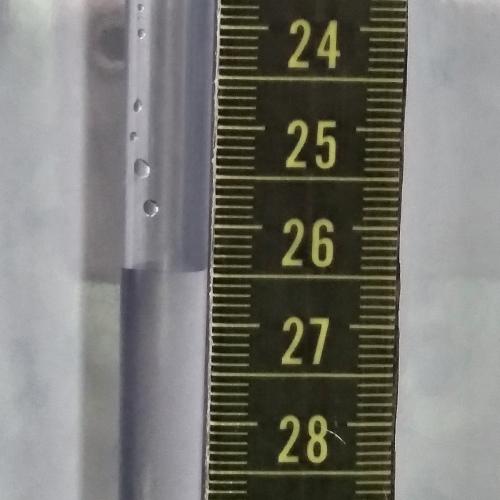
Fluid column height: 26.5 cm